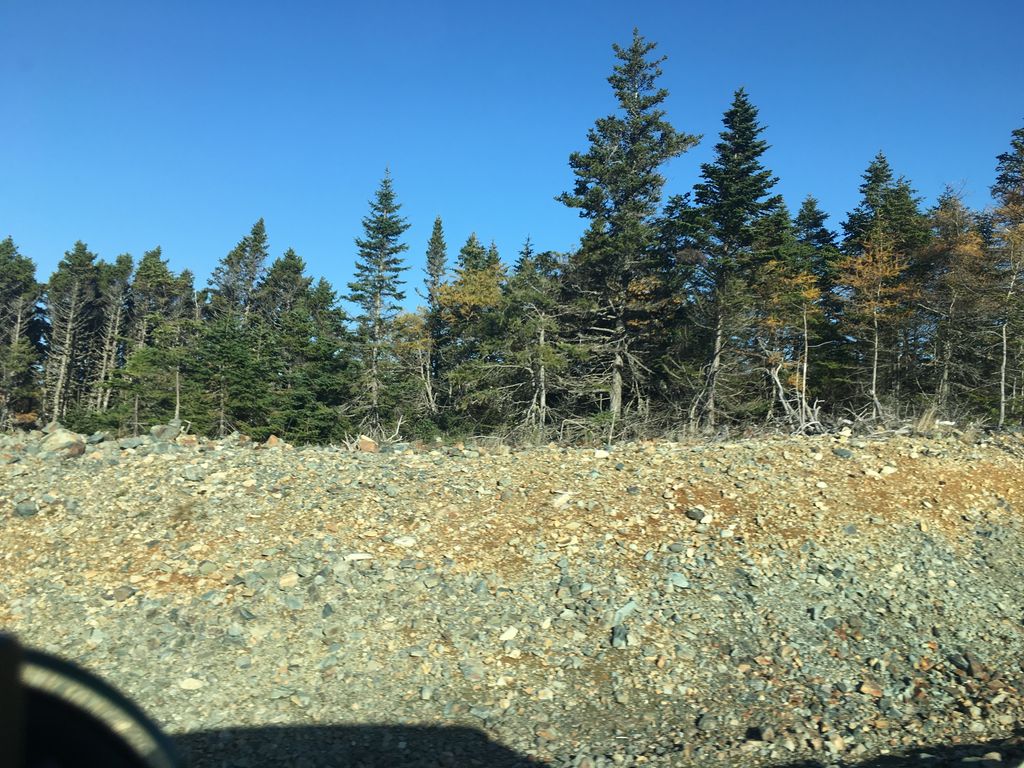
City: st_johns